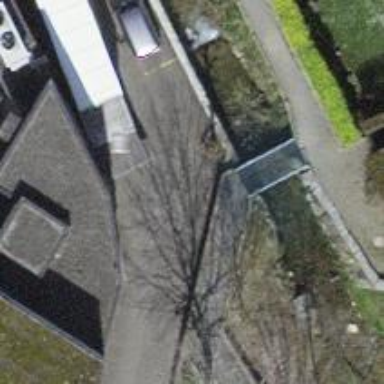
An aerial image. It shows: Unpaved footway on bridge.